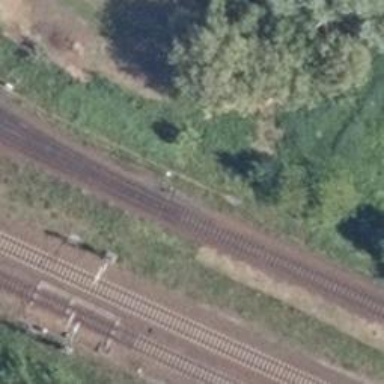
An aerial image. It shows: Railway switch.